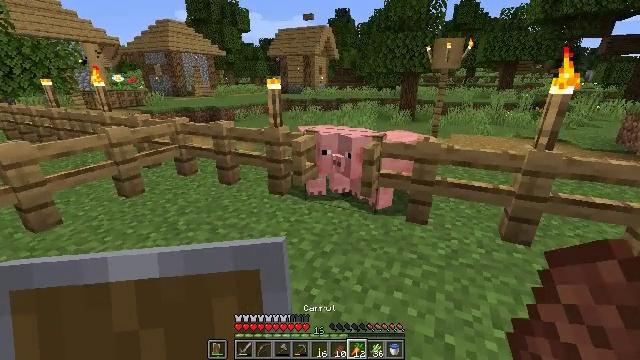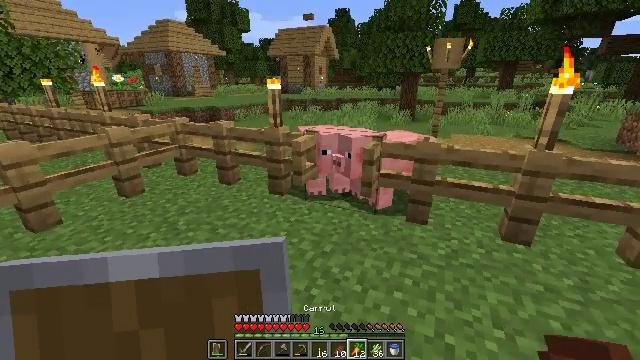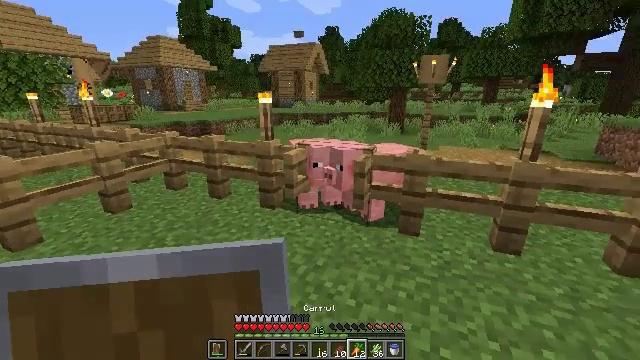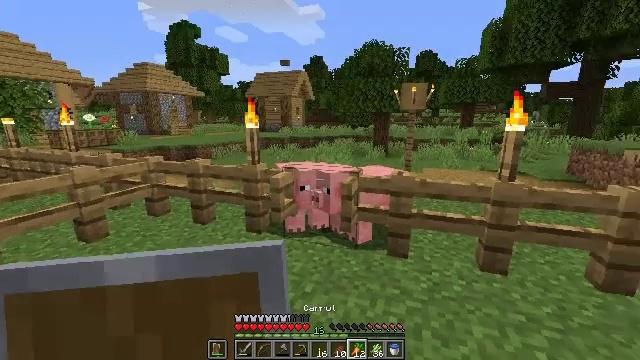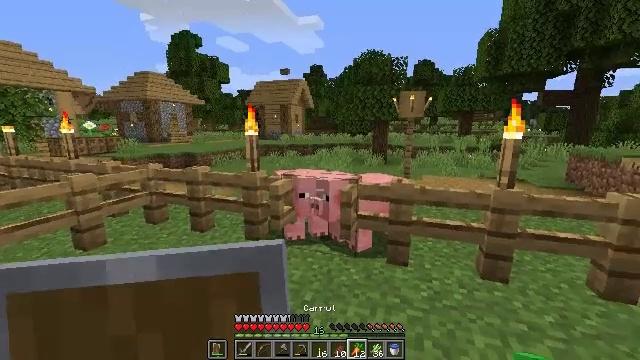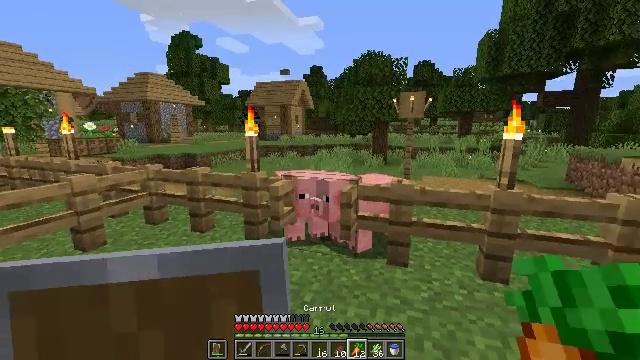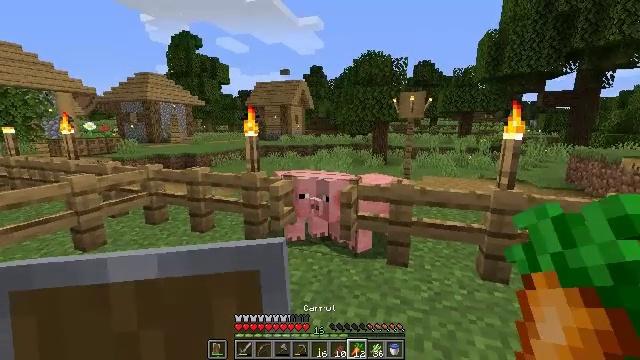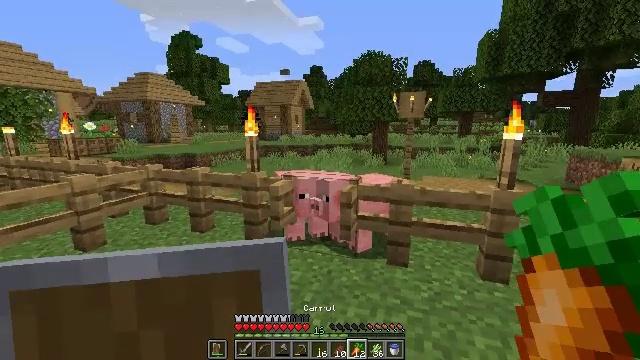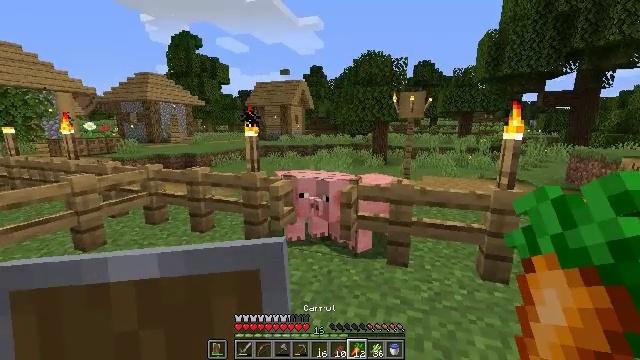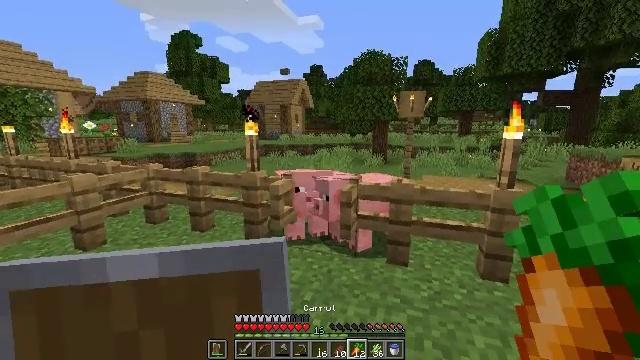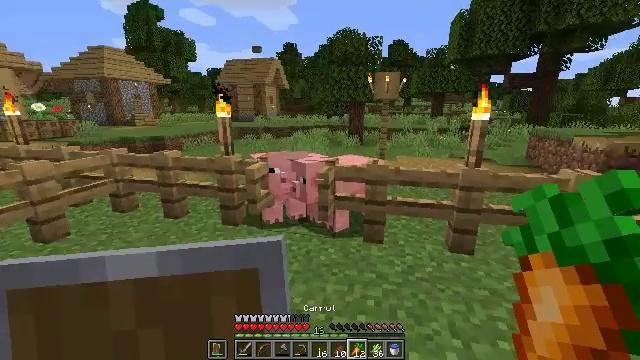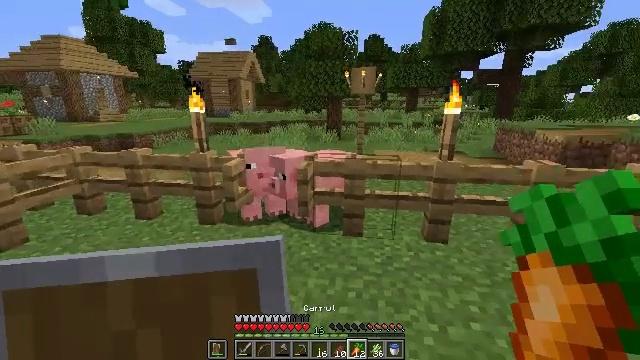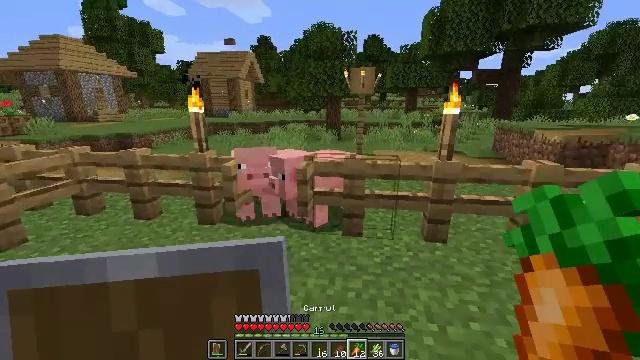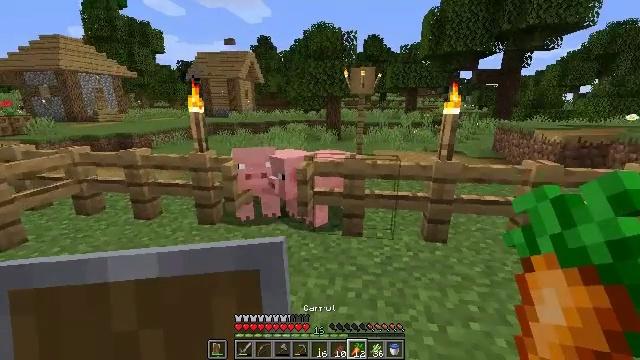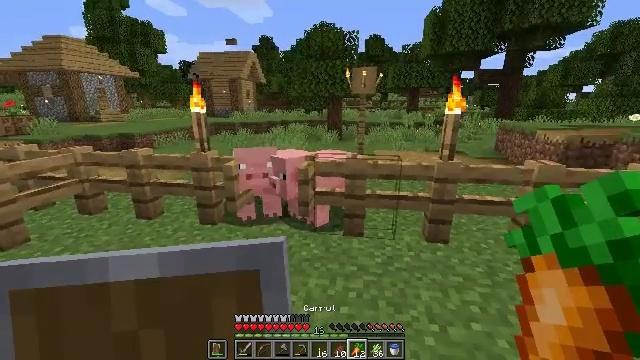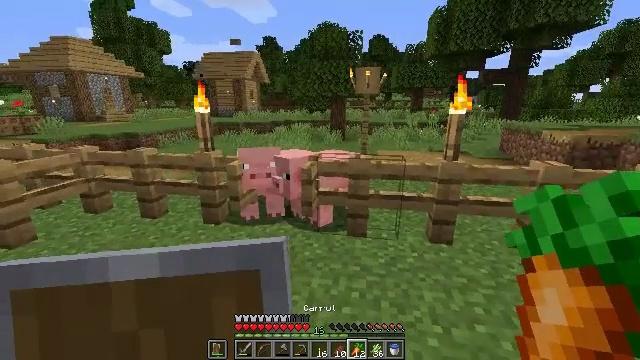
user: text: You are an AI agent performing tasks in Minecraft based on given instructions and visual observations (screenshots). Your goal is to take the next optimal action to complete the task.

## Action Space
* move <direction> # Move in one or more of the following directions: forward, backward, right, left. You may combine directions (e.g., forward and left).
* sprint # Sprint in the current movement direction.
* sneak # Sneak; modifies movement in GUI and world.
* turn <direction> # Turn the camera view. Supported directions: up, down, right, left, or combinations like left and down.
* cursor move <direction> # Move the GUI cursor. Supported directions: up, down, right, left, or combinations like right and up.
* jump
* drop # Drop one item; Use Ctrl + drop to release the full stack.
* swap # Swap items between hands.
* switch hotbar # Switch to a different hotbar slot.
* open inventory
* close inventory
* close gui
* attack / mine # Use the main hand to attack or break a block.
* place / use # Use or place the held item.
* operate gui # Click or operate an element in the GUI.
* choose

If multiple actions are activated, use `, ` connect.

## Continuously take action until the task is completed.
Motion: motion action
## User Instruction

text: Collect carrots by breaking the crop.
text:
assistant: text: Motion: no_op
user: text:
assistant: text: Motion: turn right and up
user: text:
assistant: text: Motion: turn right and up
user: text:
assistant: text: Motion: turn up
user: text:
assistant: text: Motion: no_op
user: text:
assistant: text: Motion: no_op
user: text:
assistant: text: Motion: no_op
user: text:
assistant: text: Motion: no_op
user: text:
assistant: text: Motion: no_op
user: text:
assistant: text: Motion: turn right and down
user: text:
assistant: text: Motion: turn right and down
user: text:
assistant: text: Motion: no_op
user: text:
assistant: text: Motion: no_op
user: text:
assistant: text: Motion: no_op
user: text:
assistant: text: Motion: no_op
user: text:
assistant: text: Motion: turn left
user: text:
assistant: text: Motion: move forward, turn left
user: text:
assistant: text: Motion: move forward, turn left and down
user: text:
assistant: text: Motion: move forward, turn left and down
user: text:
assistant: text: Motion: move forward
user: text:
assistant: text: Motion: move forward
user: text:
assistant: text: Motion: move forward, turn right and down
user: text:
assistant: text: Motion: turn right and down
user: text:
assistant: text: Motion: no_op
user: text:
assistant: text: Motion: no_op
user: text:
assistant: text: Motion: no_op
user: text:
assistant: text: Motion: turn right
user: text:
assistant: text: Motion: turn right
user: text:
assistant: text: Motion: move left, turn right
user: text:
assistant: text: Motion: move left, turn right